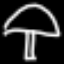
Label: mushroom